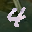
Label: 4